Question: I'm generating a PDF document (for those who have seen his before, yes still) using the 'iText5' library. Compliments to Bruno Lowagie; I've found it to be a really great API!
However, part of my task is to format some phrases. I used a nested 'PdfPTable' to format the data, but I'm getting bizarre spacing issues. Here is an example of the problem I'm facing:

As you can see, rows with only a couple of phrases in them tend to have huge gaps in between them. I can understand this is happening; the rows above are stretching the table. Is there a way to only make the table as big as it needs to be, and no larger?
I'm creating the prices with this snippet:
'''
Paragraph pricePara = new Paragraph();
pricePara.add(price);
pricePara.add(generateBreakLine());
pricePara.add(time);
pricePara.add(generateBreakLine());
allPrices.add(pricePara);
'''
where 'generateBreakLine()' returns an empty 'Paragraph' object.
I add them into the cell with the following snippet:
'''
// 5 is just the amount of prices we can fit on one line.
PdfPTable pricesCellValue = new PdfPTable(elements.size() > 5 ? 5 : elements.size());
// Make it appear that the prices are just horizontal, as opposed to in a table.
pricesCellValue.getDefaultCell().setBorder(PdfPCell.NO_BORDER);
// Cycle through each price. Add to cell. Add cell to the table.
for (com.lowagie.text.Element elem : elements) {
PdfPCell cell = new PdfPCell((Paragraph) elem);
cell.setBorder(PdfPCell.NO_BORDER);
cell.setPadding(2);
pricesCellValue.addCell(cell);
}
return pricesCellValue;
'''
The above snippet, I believe, is where I can make sure the table is only as wide as it needs to be, as opposed to filling up all the space around it. How would I go about doing that?
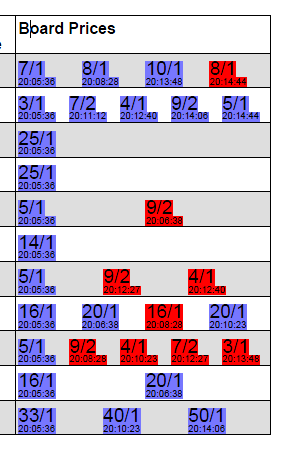
Answer: # Solved
Found a simple way of fixing it. In stead of changing the amount of columns based on the number of prices, I make sure the column number is always 5, and then append empty cells on:
'''
if(elements.size() < 5)
{
int diff = 5 - elements.size();
for(int x = 0; x < diff; x++)
{
pricesCellValue.addCell(new Paragraph(" "));
}
}
'''